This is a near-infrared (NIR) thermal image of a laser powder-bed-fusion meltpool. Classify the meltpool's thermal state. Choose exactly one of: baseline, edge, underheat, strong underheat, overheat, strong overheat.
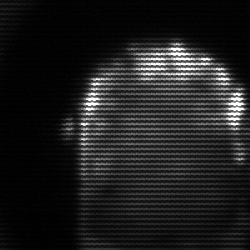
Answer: baseline